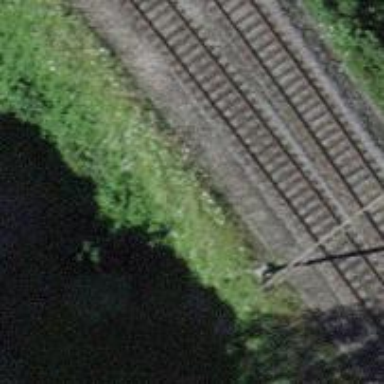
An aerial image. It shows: Single railway track with electrification through contact line.